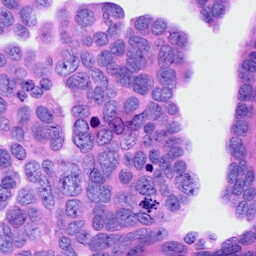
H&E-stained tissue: Ovarian